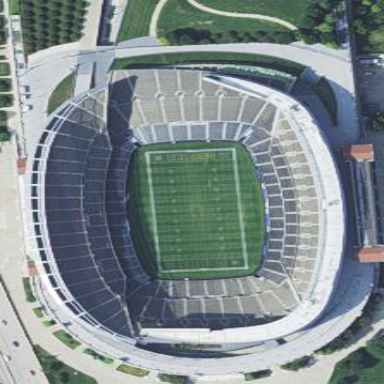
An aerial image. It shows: Stadium used for American football matches.